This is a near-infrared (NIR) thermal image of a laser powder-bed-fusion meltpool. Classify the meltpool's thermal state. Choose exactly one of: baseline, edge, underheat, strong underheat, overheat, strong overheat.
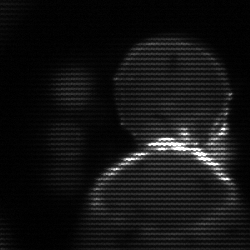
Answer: edge